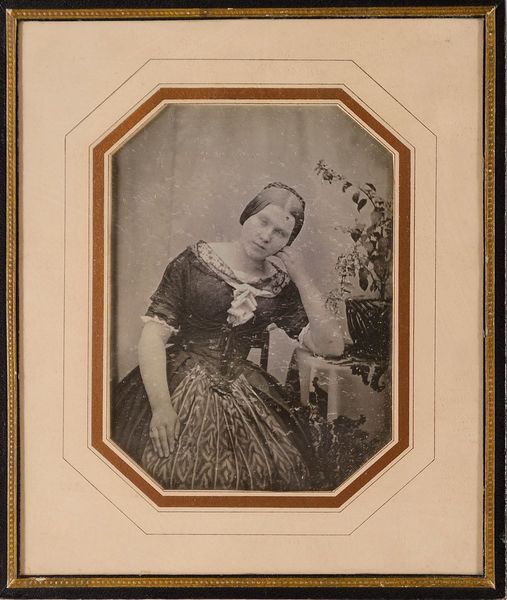
Titel: Unbekannte Frau
Künstler: Wilhelm Breuning
Standort: Hamburg
Institution: Museum für Kunst und Gewerbe Hamburg
Schlagwörter: frau, portrait, figur, person, foto, fotografie, photographie, photo, topfpflanzen, lichtbild, daguerreotypie, historische, bildwerke, angewandte und bildende kunst, hessische systematik, porträt, persönlichkeit, porträtfotografie, porträtphotographie, hüftbild